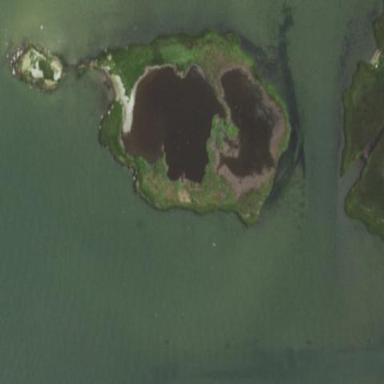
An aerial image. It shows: Islet.